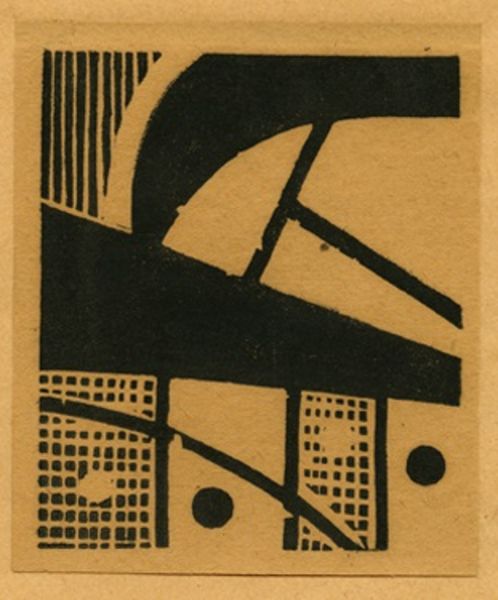
Titel: Abstract Design, Abstract Design
Künstler: M. Merkushev
Standort: Amherst (Massachusetts, USA)
Institution: Mead Art Museum, Amherst College
Schlagwörter: weiß, komposition, schwarz, bild, signatur, gitter, kreis, holzschnitt, schrift, papier, bogen, abstrakt, flächen, formen, beige, linien, white, black, modern, print, balken, brown, striche, punkte, tusche, rechteck, druckgrafik, tinte, kontraste, geometrisch, building, paper, postkarte, frame, dots, line, abstract, ink, dot, circles, lines, stripes, contemporary, modernist, grid, shape, quadrat, triangle, center, 1920, cardboard, curved, screen print, kreise, 19291, 19201, russisch, stipes, strpes